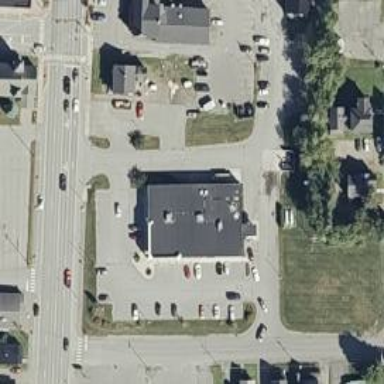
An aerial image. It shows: Pharmacy providing healthcare services.